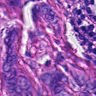
Metastatic tissue present: yes